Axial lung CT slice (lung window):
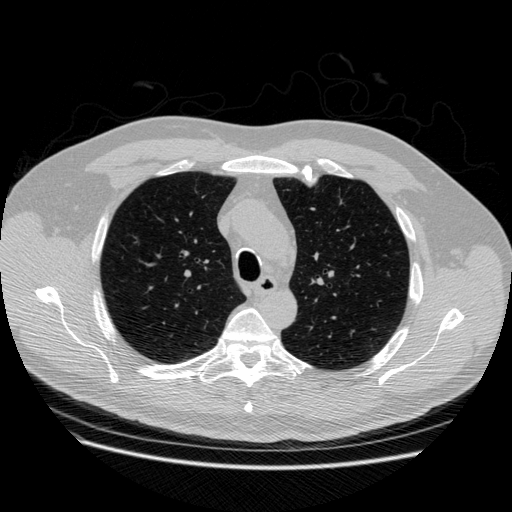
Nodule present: no